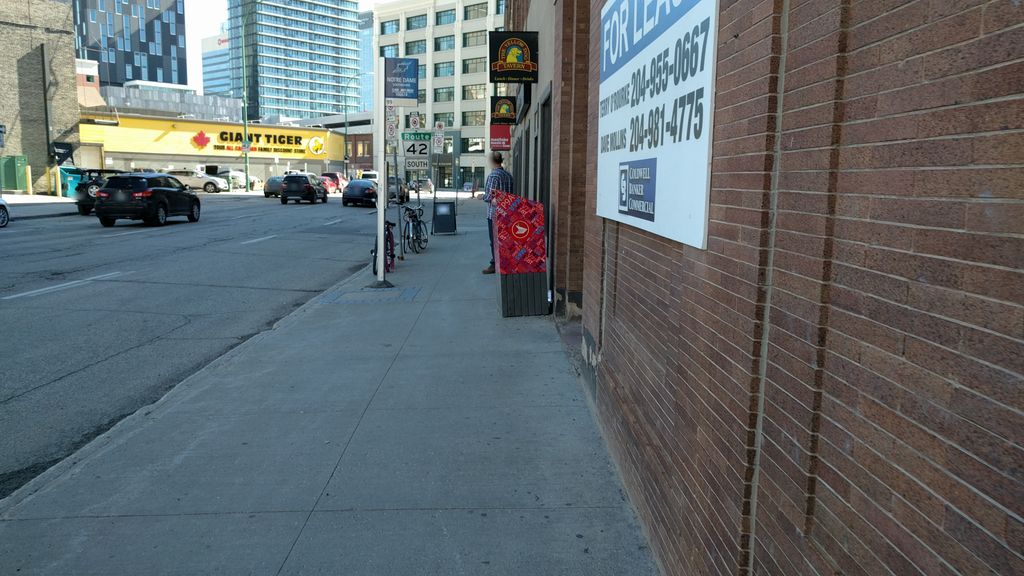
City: winnipeg